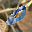
Label: 0